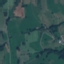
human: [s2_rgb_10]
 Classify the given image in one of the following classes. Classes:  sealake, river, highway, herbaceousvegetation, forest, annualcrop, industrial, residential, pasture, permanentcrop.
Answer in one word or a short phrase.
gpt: Pasture